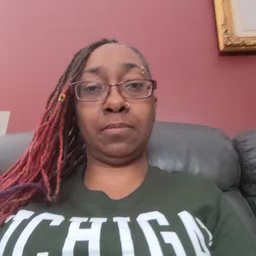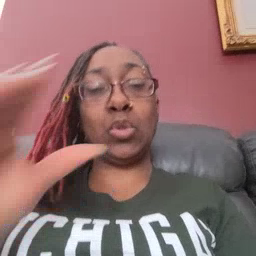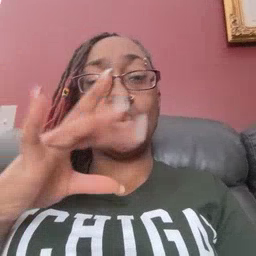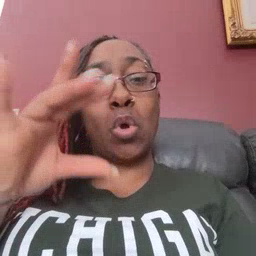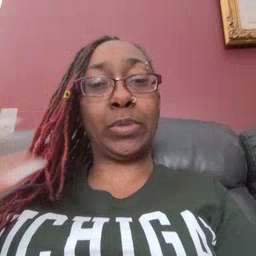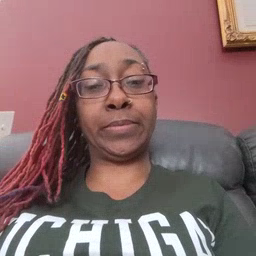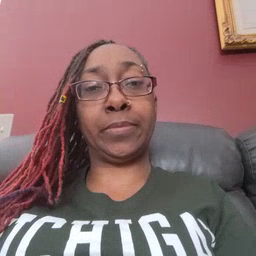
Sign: story